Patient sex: F
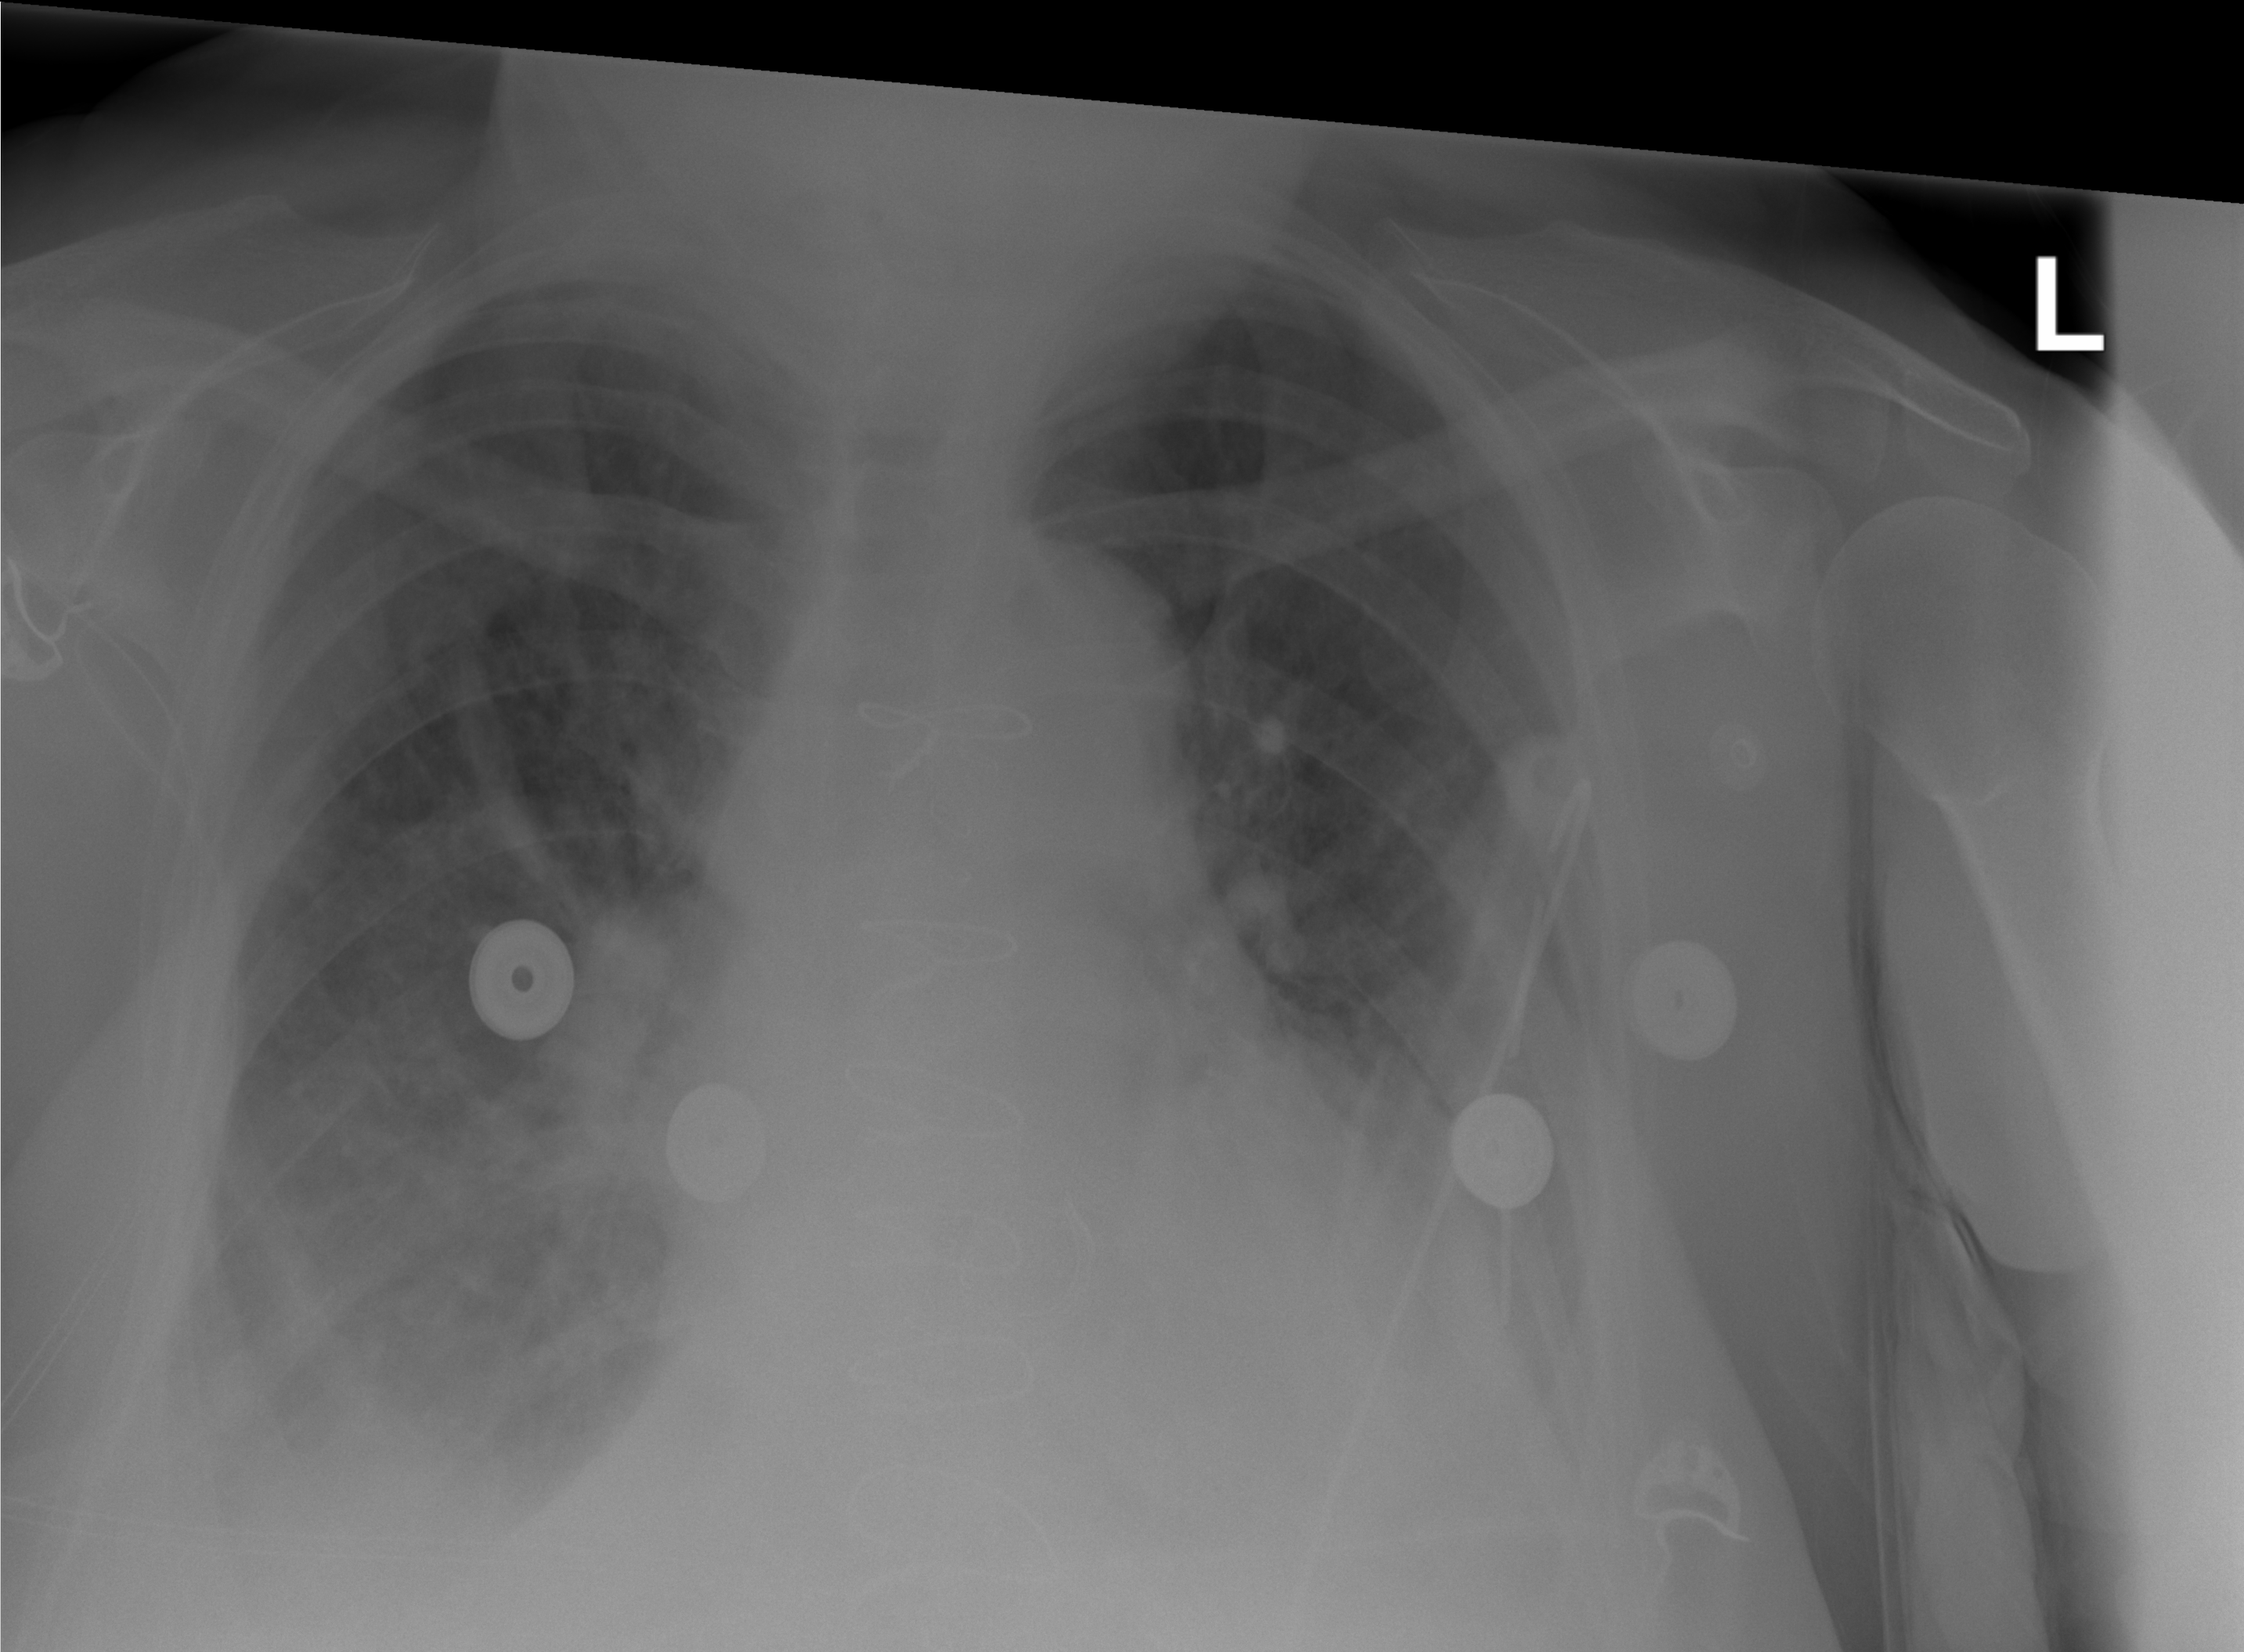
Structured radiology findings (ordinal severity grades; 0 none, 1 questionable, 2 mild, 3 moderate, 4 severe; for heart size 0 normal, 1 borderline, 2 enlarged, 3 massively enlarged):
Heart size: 2
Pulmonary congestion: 2
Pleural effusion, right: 2
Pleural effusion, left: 2
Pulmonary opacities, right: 2
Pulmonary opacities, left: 2
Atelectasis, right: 2
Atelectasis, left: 2